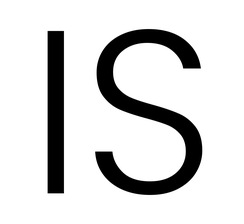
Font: Poppins-Light